Question: I use the 3D convex hull estimator implementation in 'CGAL' to compute the convex polyhedron of a set of points. below shows the code:
'''
#include <CGAL/Exact_predicates_inexact_constructions_kernel.h>
#include <CGAL/point_generators_3.h>
#include <CGAL/algorithm.h>
#include <CGAL/Polyhedron_3.h>
#include <CGAL/convex_hull_3.h>
#include <vector>
#include <iostream>
typedef CGAL::Exact_predicates_inexact_constructions_kernel Kernel;
typedef Kernel::Point_3 Point_3;
typedef CGAL::Polyhedron_3<Kernel> Polyhedron;
typedef Polyhedron::Facet_iterator Facet_iterator;
typedef Polyhedron::Halfedge_around_facet_circulator Halfedge_facet_circulator;
int main()
{
std::vector<Point_3> points;
points.push_back(Point_3(2.0f, 3.535533905932738f, 3.535533905932737f));
points.push_back(Point_3(4.0f, 2.0f, 0.0f));
points.push_back(Point_3(0.0f, 2.0f, 0.0f));
points.push_back(Point_3(1.0f, 0.0f, 0.0f));
points.push_back(Point_3(4.0f, 1.414213562373095f, 1.414213562373095f));
points.push_back(Point_3(0.0f, 1.414213562373095f, 1.414213562373095f));
points.push_back(Point_3(3.0f, 0.0f, 0.0f));
points.push_back(Point_3(2.0f, 5.0f, 0.0f));
Polyhedron P;
CGAL::convex_hull_3(points.begin(), points.end(), P);
std::cout << "- Number of vertices = " << P.size_of_vertices() << std::endl;
std::cout << "- Number of edges = " << P.size_of_halfedges()/2 << std::endl;
std::cout << "- Number of faces = " << P.size_of_facets() << std::endl;
for ( Facet_iterator i = P.facets_begin(); i != P.facets_end(); ++i)
{
Halfedge_facet_circulator j = i->facet_begin();
CGAL_assertion( CGAL::circulator_size(j) >= 3);
std::cout << CGAL::circulator_size(j) << ' ';
do{
std::cout << ' ' << std::distance(P.vertices_begin(), j->vertex());
}while ( ++j != i->facet_begin());
std::cout << std::endl;
}
return 0;
}
'''
However, the output is a triangulation of faces of the polyhedron:

Is there a way to force 'CGAL' to represent a face with a polygon not a set of triangles?
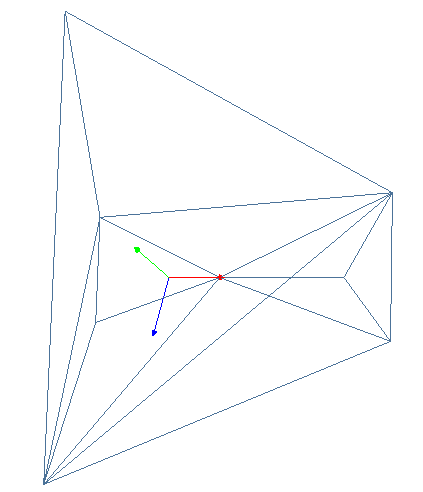
Answer: There is no way to do it out-of-the box. You need to test for each edge whether the four points are coplanar.